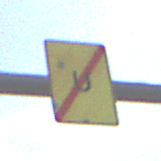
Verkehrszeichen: EndeUmleitung
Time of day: Midday
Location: Outdoor (RoadRail)
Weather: PartlyCloudy
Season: NotSpecified
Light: Natural